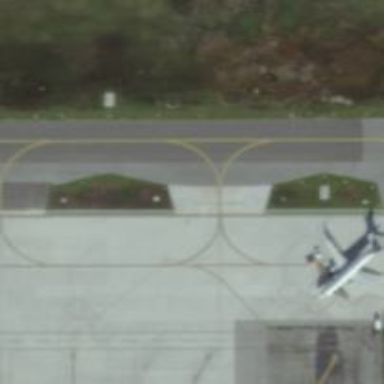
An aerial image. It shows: Image of taxiway at airport.